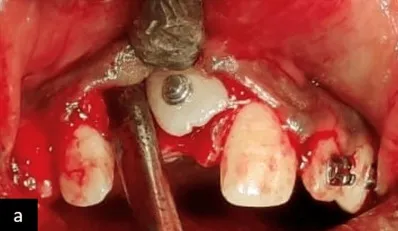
Surgical procedure:. Surgical exposure of the impacted tooth.
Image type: medical_photograph (other_medical_photograph)